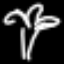
Label: palm tree